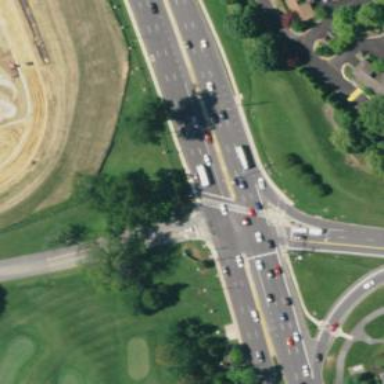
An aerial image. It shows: Marked road crossing.